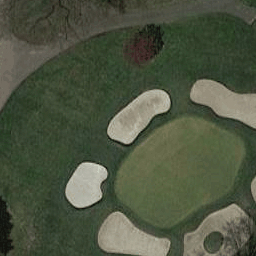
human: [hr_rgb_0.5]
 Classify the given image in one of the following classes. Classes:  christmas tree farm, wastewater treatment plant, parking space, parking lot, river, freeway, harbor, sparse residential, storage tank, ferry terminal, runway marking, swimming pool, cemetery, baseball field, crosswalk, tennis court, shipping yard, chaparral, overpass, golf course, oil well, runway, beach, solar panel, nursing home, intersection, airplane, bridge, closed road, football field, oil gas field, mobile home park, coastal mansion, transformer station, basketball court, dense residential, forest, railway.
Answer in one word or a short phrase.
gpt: golf course